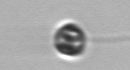
Label: flagellate